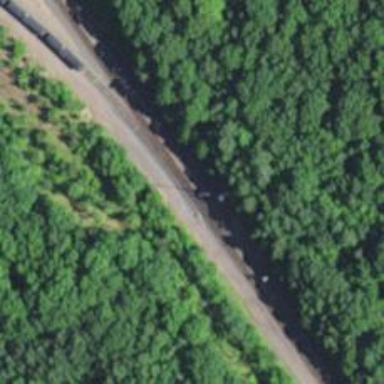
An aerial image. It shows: Railway track.